Question: I started drawing my Quad but when I started playing around with the Vertices I noticed that the X Coordinates are flipped. Heres a picture to show what I mean:

Here are my Vertices - Indices and Texture Coordinates which I don't really have to show.
'''
static final int COORDS_PER_VERTEX = 3;
static float positionCoords[] = {
-0.5f, 0.5f, 0.0f, // top left
-0.5f, -0.5f, 0.0f, // bottom left
0.5f, -0.5f, 0.0f, // bottom right
0.5f, 0.5f, 0.0f }; // top right
static final int COORDS_PER_TEXTURE = 2;
static float textureCoords[] = {
0.0f, 0.0f,
0.0f, 1.0f,
1.0f, 1.0f,
1.0f, 0.0f, };
private final short indices[] = { 0, 1, 2 };
'''
And this is where I change the Projection and View Matrices.
'''
public void onSurfaceChanged(GL10 naGl, int width, int height)
{
Log.d(TAG, "GL Surface Changed - Setting Up View");
GLES20.glViewport(0, 0, width, height);
float ratio = (float) width / height;
Matrix.frustumM(ProjectionMatrix, 0, -ratio, ratio, -1, 1, 3, 7);
Matrix.setLookAtM(ViewMatrix, 0, 0, 0, -3, 0f, 0f, 0f, 0f, 1.0f, 0.0f);
}
'''
Why would it be drawn 'backwards'. I also thought that my Camera might be behind the object so that in 3 dimensional space left would be positive if I'm behind the object.
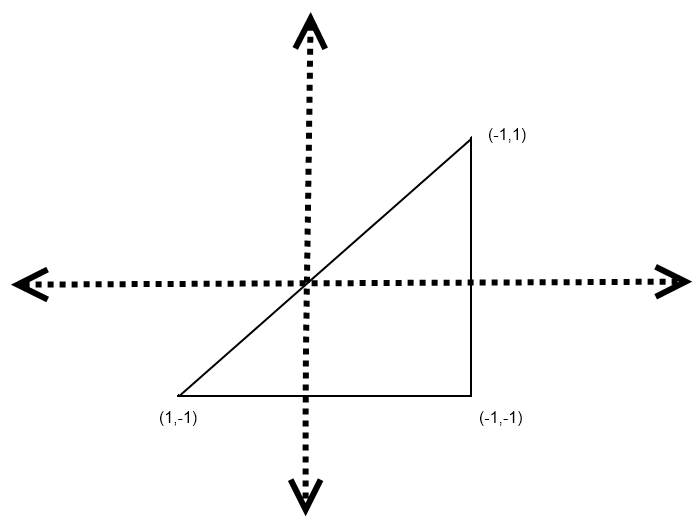
Answer: You are indeed looking at the object from the reverse side.
Your lookAt function is placing the eye at (0,0,-3), and the lookAt point at (0, 0, 0). By default the negative z axis points into the screen, but you're looking at it from the reverse direction (towards the positive z axis).
You should have your eye at (0,0,3) looking toward (0,0,0) to get the view that you expect.
You may find <URL> of the Red Book informative.